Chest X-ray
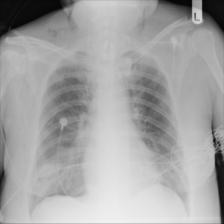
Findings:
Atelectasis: negative
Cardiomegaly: negative
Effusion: negative
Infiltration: negative
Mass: negative
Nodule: negative
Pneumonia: negative
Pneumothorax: negative
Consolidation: negative
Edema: negative
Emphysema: negative
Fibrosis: negative
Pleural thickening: negative
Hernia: negative